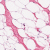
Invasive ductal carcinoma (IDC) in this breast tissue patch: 0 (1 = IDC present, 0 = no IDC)